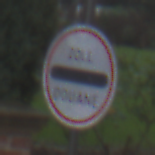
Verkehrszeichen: Zollstelle
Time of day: Midday
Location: Outdoor (Urban)
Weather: Overcast
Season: NotSpecified
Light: Natural